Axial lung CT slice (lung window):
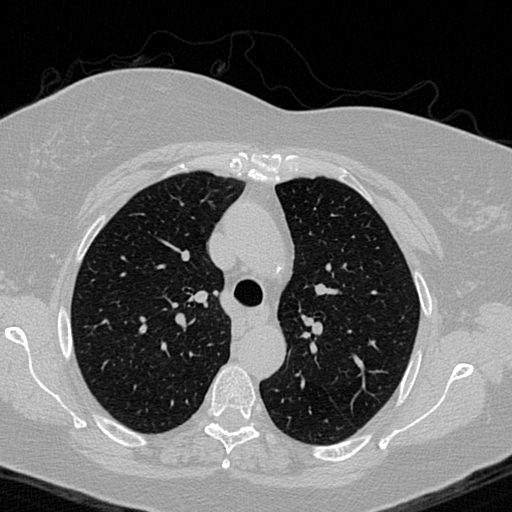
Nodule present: no